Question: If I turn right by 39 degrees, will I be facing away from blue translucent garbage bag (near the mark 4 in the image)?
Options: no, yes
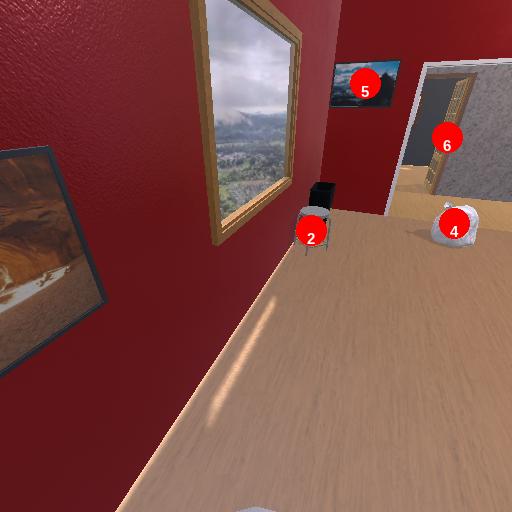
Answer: no